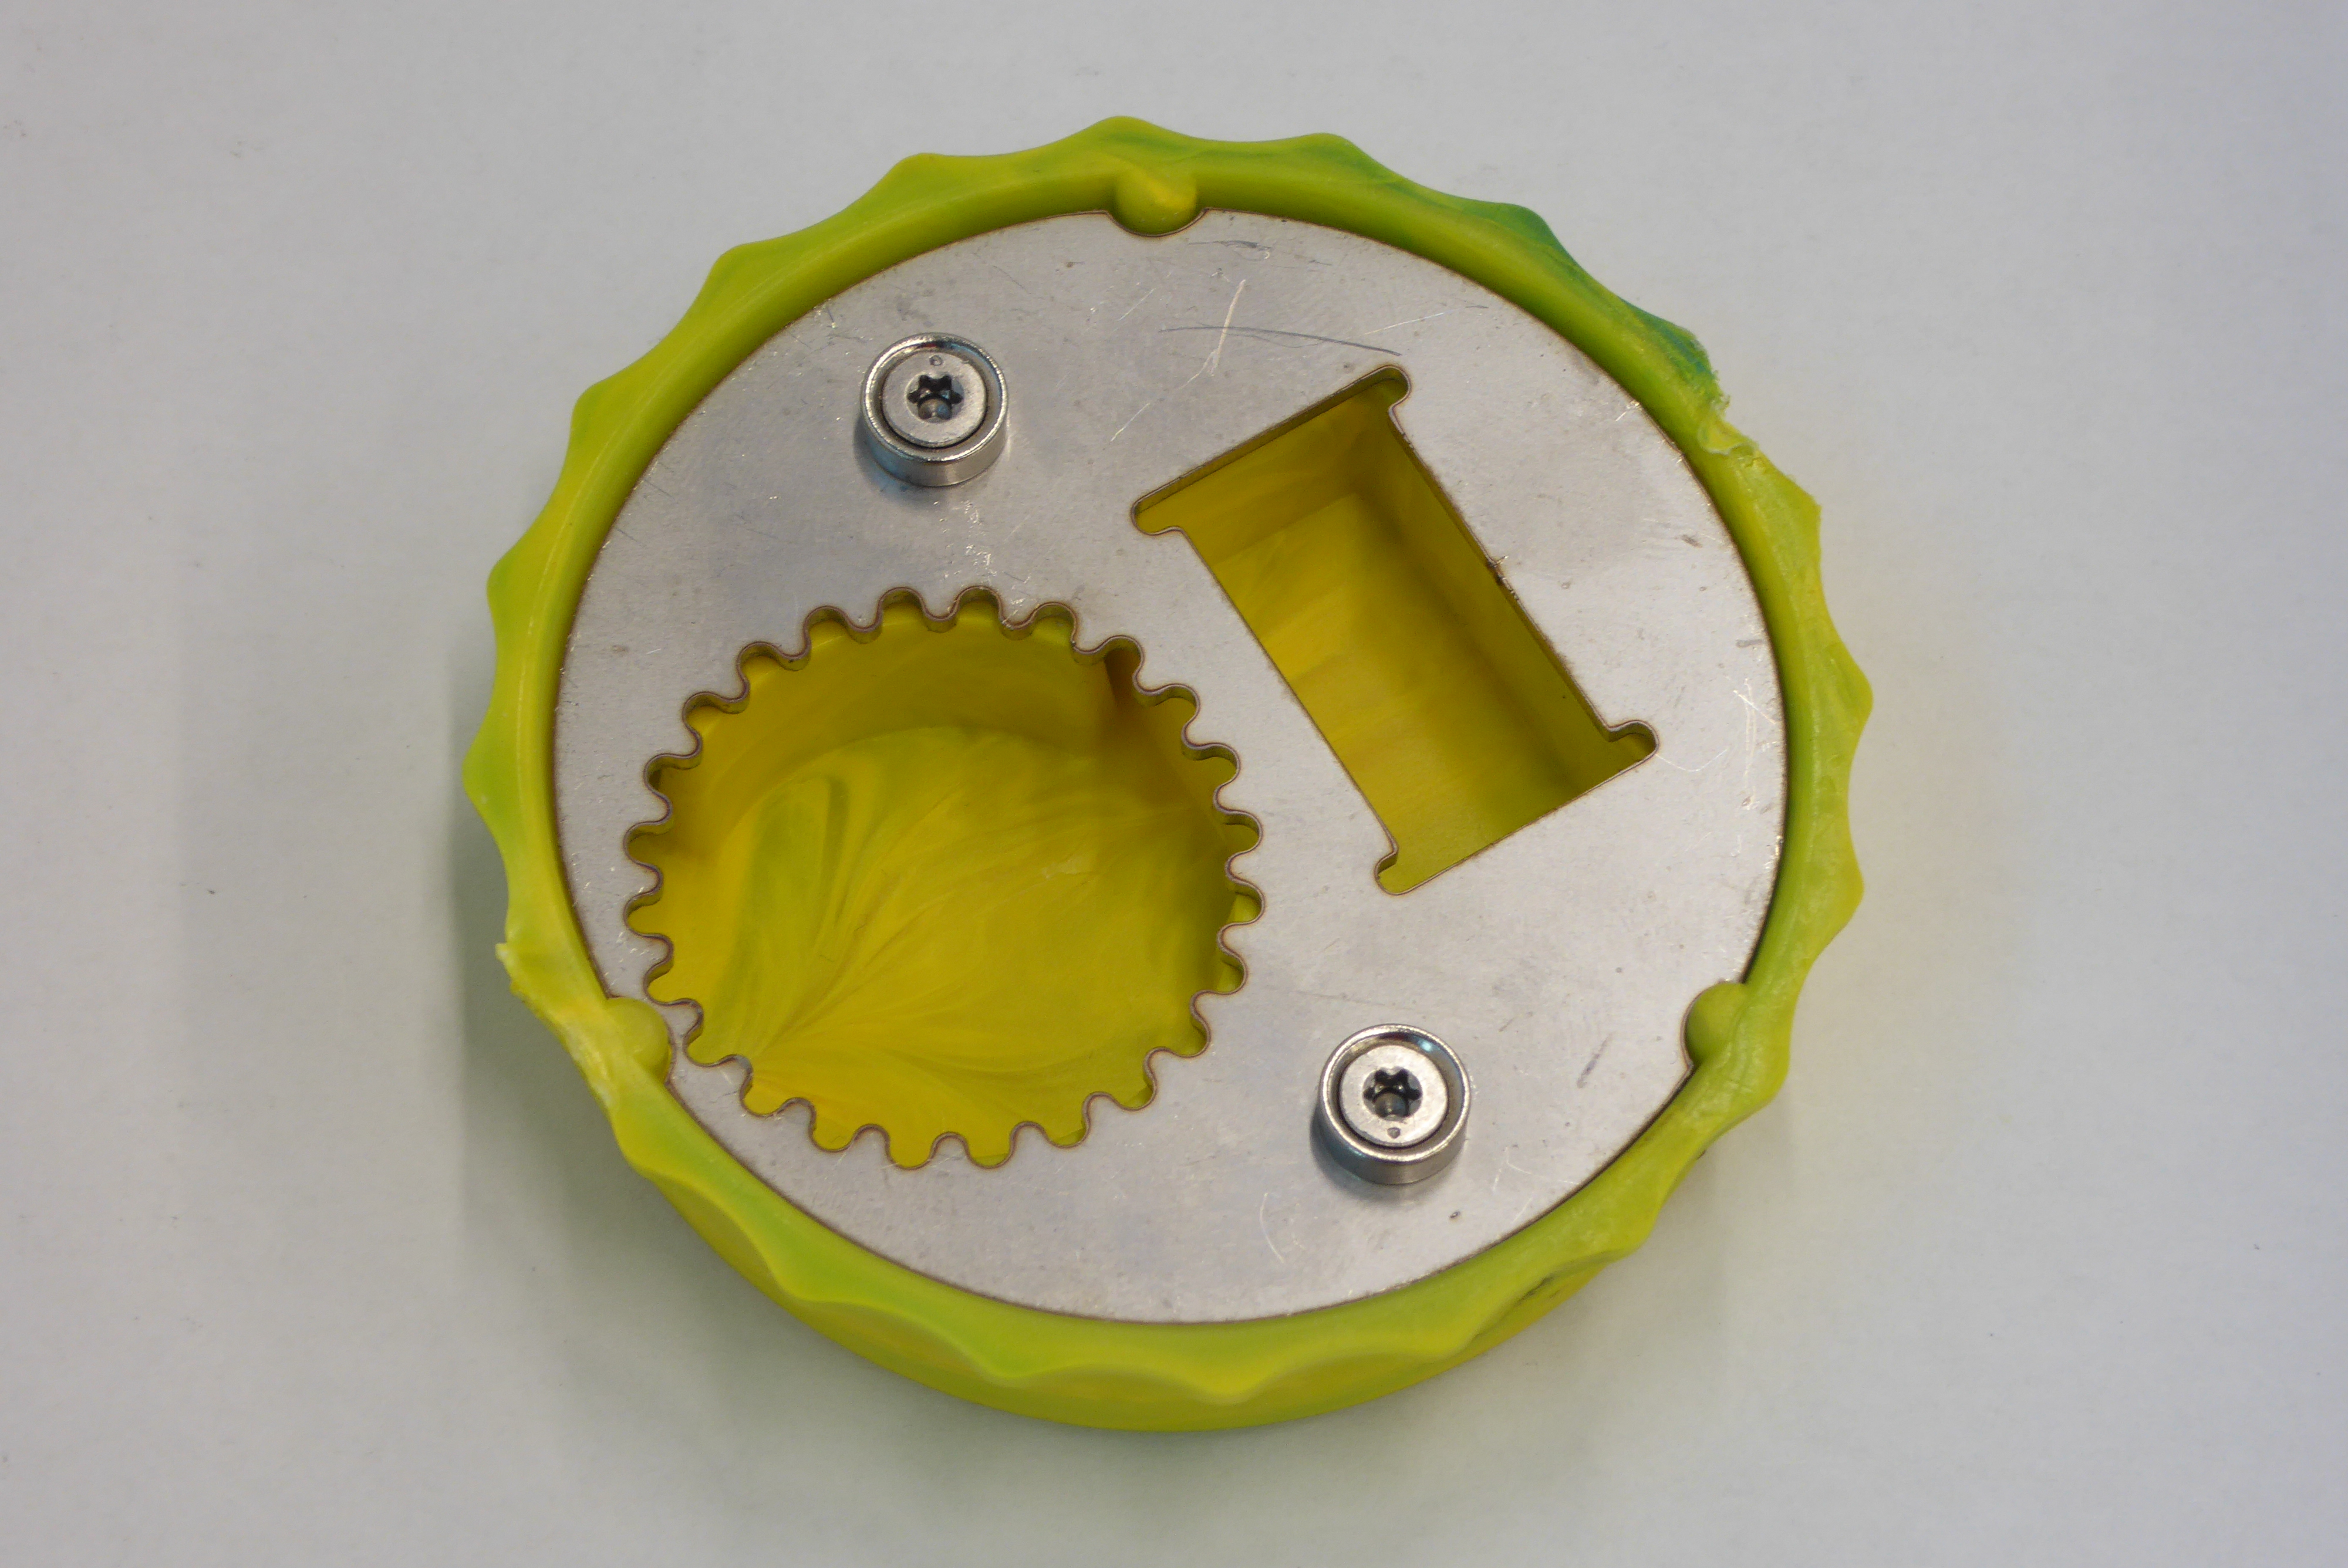
Label: Bottle Opener